Question: I have implemented a depth peeling algorithm using a GLSL spinlock (inspired by <URL>. The four depth layers are stored into a single RGBA texture.
Unfortunately, the spinlock sometimes fails to prevent errors--you can see little white speckles, particularly in the fourth layer. There's also one on the wing of the spaceship in the second layer. These speckles vary each frame.

In my GLSL spinlock, when a fragment is to be drawn, the fragment program reads and write a locking value into a separate locking texture atomically, waiting until a 0 shows up, indicating that the lock is open. <URL>.
My fragment program looks like this (comments and spacing added):
'''
#version 420 core
//locking texture
layout(r32ui) coherent uniform uimage2D img2D_0;
//data texture, also render target
layout(RGBA32F) coherent uniform image2D img2D_1;
//Inserts "new_data" into "data", a sorted list
vec4 insert(vec4 data, float new_data) {
if (new_data<data.x) return vec4( new_data,data.xyz);
else if (new_data<data.y) return vec4(data.x,new_data,data.yz);
else if (new_data<data.z) return vec4(data.xy,new_data,data.z);
else if (new_data<data.w) return vec4(data.xyz,new_data );
else return data;
}
void main() {
ivec2 coord = ivec2(gl_FragCoord.xy);
//The idea here is to keep looping over a pixel until a value is written.
//By looping over the entire logic, threads in the same warp aren't stalled
//by other waiting threads. The first imageAtomicExchange call sets the
//locking value to 1. If the locking value was already 1, then someone
//else has the lock, and can_write is false. If the locking value was 0,
//then the lock is free, and can_write is true. The depth is then read,
//the new value inserted, but only written if can_write is true (the
//locking texture was free). The second imageAtomicExchange call resets
//the lock back to 0.
bool have_written = false;
while (!have_written) {
bool can_write = (imageAtomicExchange(img2D_0,coord,1u) != 1u);
memoryBarrier();
vec4 depths = imageLoad(img2D_1,coord);
depths = insert(depths,gl_FragCoord.z);
if (can_write) {
imageStore(img2D_1,coord,depths);
have_written = true;
}
memoryBarrier();
imageAtomicExchange(img2D_0,coord,0);
memoryBarrier();
}
discard; //Already wrote to render target with imageStore
}
'''
My question is why this speckling behavior occurs? I want the spinlock to work 100% of the time! Could it relate to my placement of memoryBarrier()?
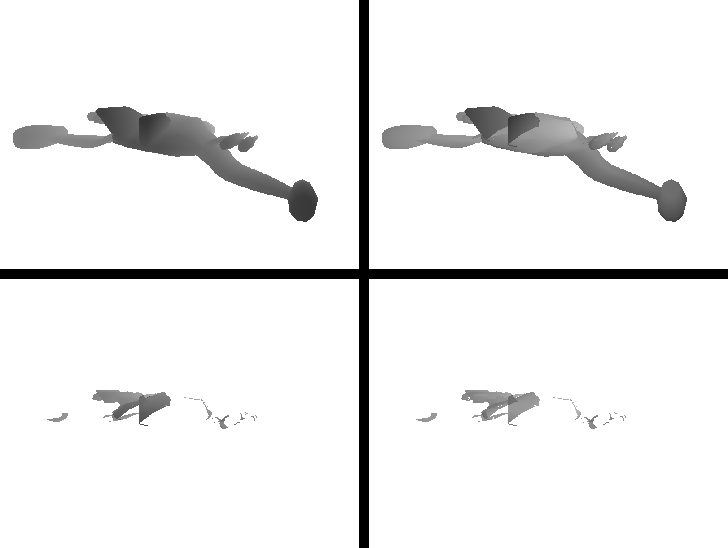
Answer: The "imageAtomicExchange(img2D_0,coord,0);" needs to be inside the if statement, since it is resetting the lock variable even for threads that didn't have it! Changing this fixes it.